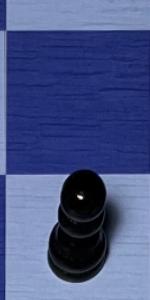
Label: Pawn_Black